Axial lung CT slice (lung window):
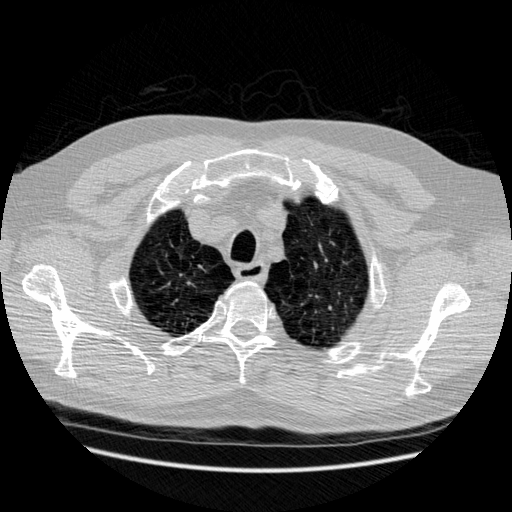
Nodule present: no